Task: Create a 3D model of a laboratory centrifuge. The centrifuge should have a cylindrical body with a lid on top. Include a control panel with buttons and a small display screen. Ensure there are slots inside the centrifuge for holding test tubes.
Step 295:
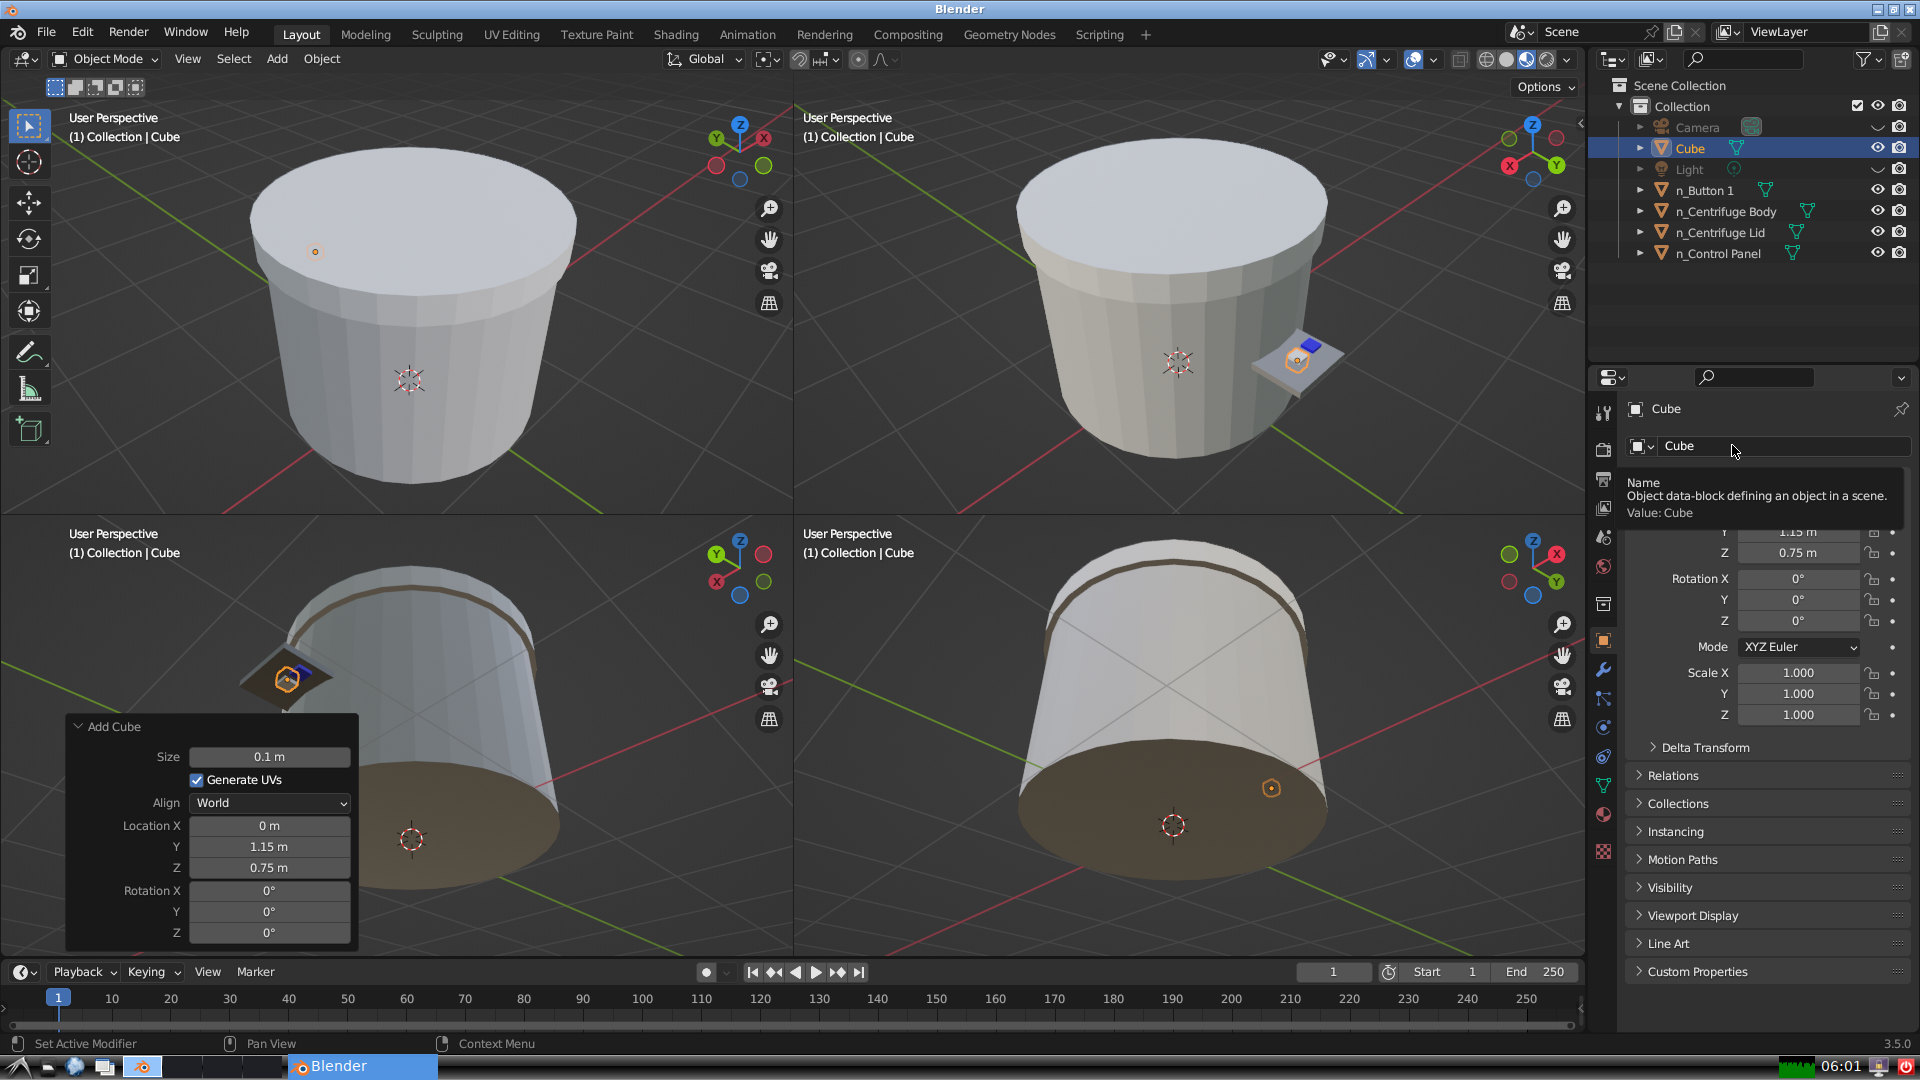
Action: click: no